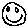
Label: smiley face